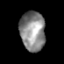
Tissue: prostate
Cell type: Endothelial cells
Senescence score: 0.6901
Nuclear area (px): 968
Mean DAPI intensity: 138.021